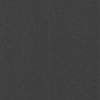
Label: dusty